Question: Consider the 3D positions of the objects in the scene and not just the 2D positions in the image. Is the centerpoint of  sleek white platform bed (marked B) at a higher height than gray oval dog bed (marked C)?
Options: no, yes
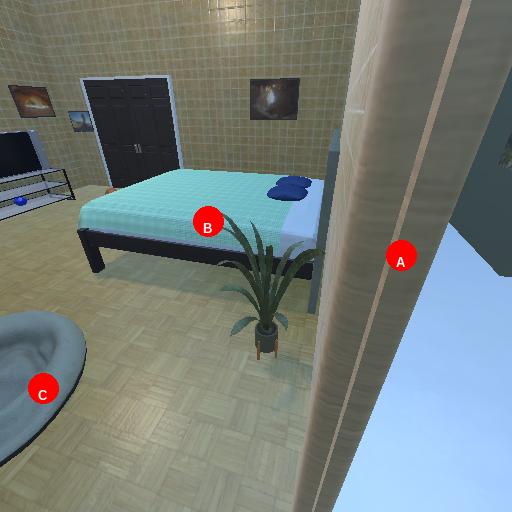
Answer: no